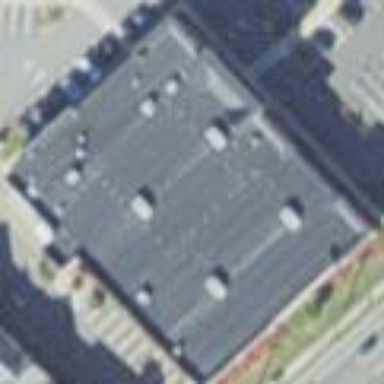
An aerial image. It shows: Building.